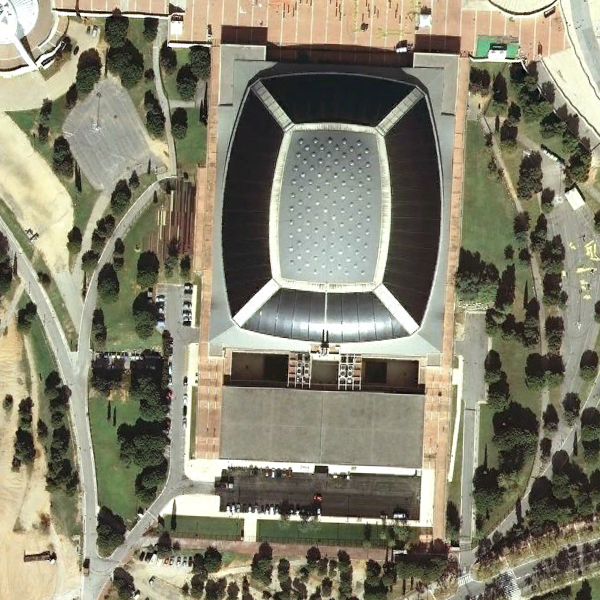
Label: Center